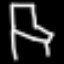
Label: chair